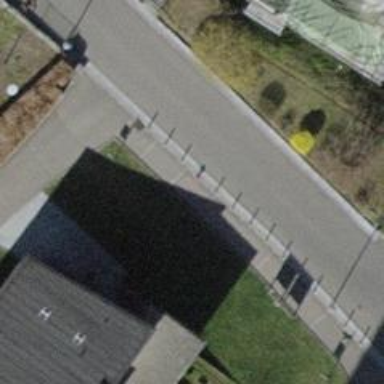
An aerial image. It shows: Bollard barrier.